Question: I want an effect where when a user hovers over a certain book image (see below), a checkmark box will pop up to indicate that it will be selected upon clicking. Eventually, I want a person to be able to press alt (cmd on mac) to select multiple books.
Here is the HTML:
'''
<div class="container">
<div class="wrapper">
<div class="upload_div">
<div class="upld_div1">
<ul>
<li>
<div class="book_div"></div>
<div class="book_shdw"></div>
</li>
</ul>
</div>
</div>
</div>
</div>
'''
Here is the current CSS:
'''
.book_div {
background-image:url(../img/book_img.png);
background-size: 67.9px 105px;
border:1px solid #bfc1c4;
width:67.9px;
height:105px;
text-align:center;
margin: auto;
}
.book_div:hover{
cursor:pointer;
background-image: url(../img/book_img.png),
url(../img/check.png);
background-position: relative;
}
'''
I can't for my life figure out how to get another image to go on top of the other upon hover. There are a lot of explanations on SO and other forums on how to get a HTML to combine with a CSS background-image as well as how to change one image into another, but not many explanations on how to get one on the other. Please also note that the check.png should be placed in the top right corner so that it's outside of the div. Please offer any insight! Thanks.
EDIT:
Thanks for the prompt reply Mathias, that was a little typo. I implemented multiple bg-images in the .book_div:hover css but was still unable. When I do that, the cursor changes upon hover, but the second image does not pop up at all. (I've edited the syntax now and will edit these notes in)

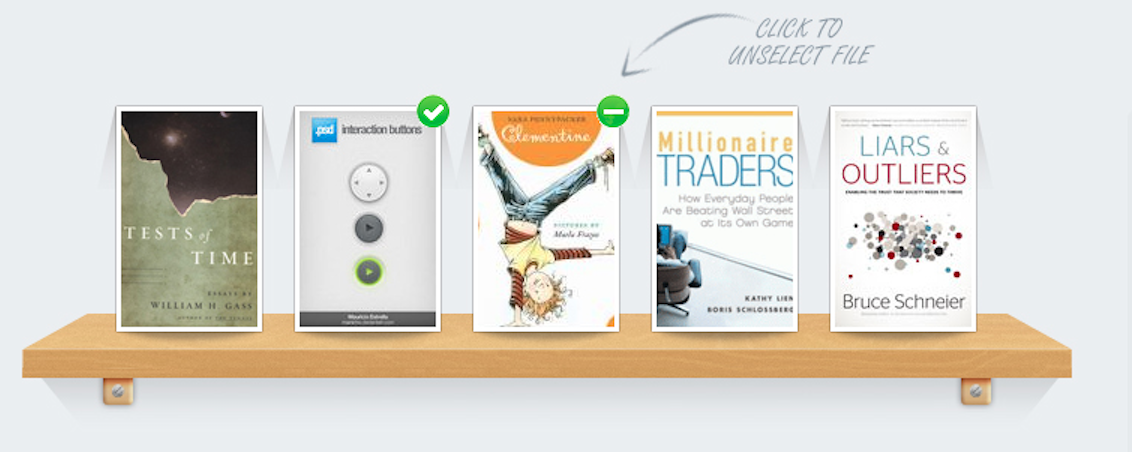
Answer: You should put the top image first when you declare multiple background images.
I find this article great for explaining the stacking order of background images: <URL>
Hope this helps!
<URL>
'''
.book_div:hover{
cursor:pointer;
background-image: url(./top_image.png), url(./bottom_image.svg);
}
'''